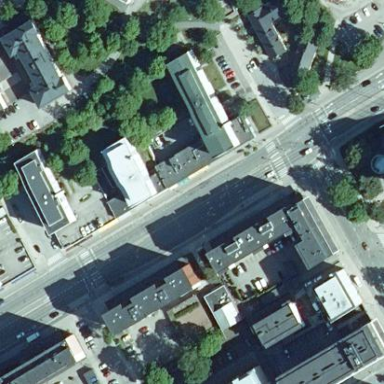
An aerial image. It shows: Image showing building with apartments.